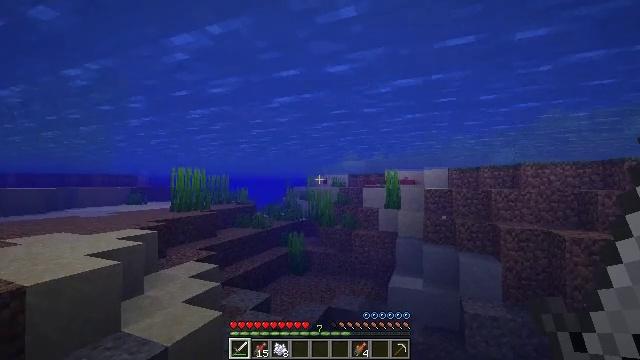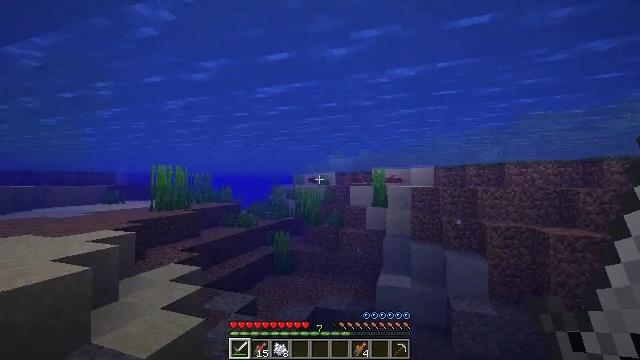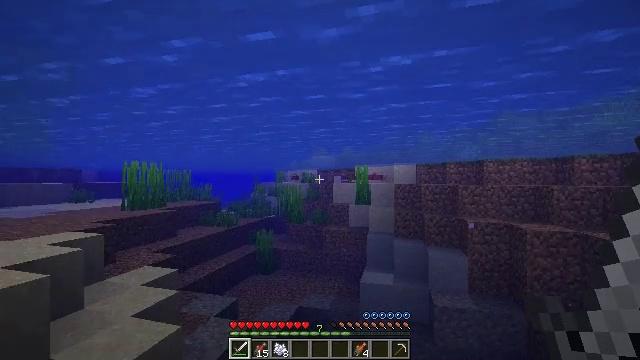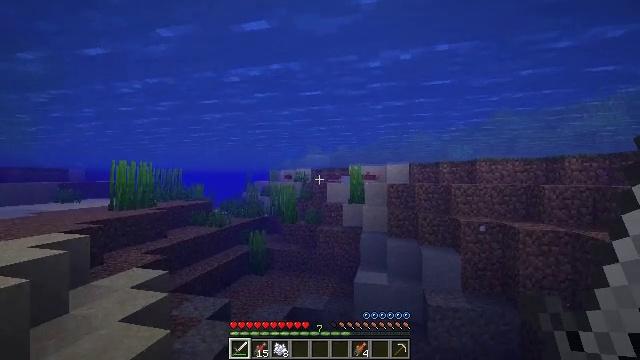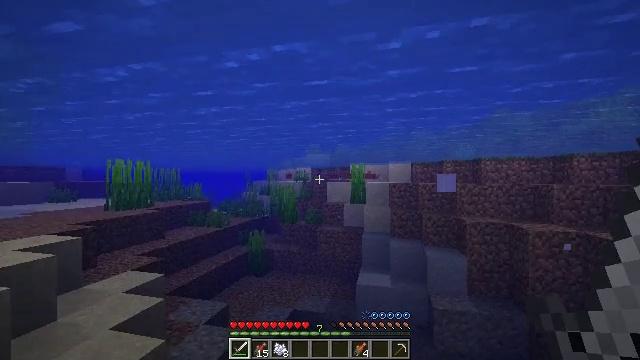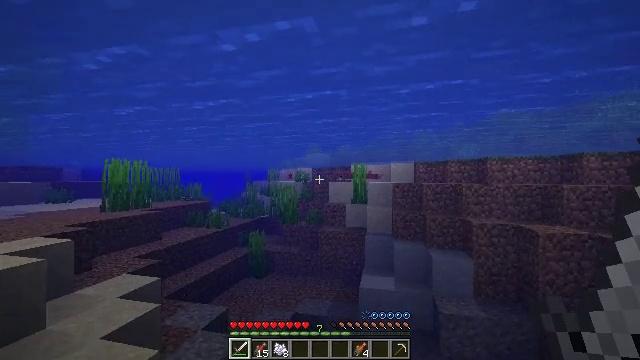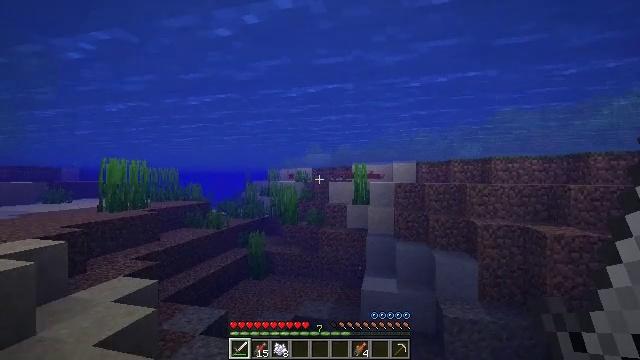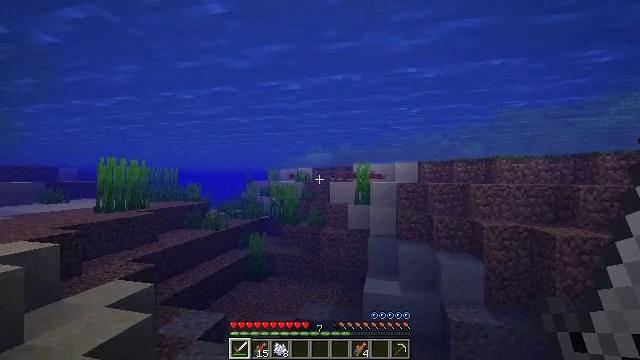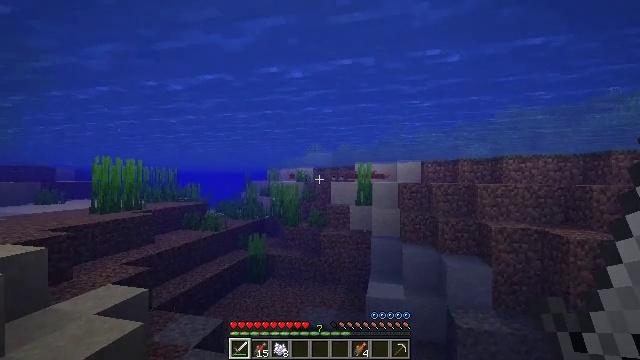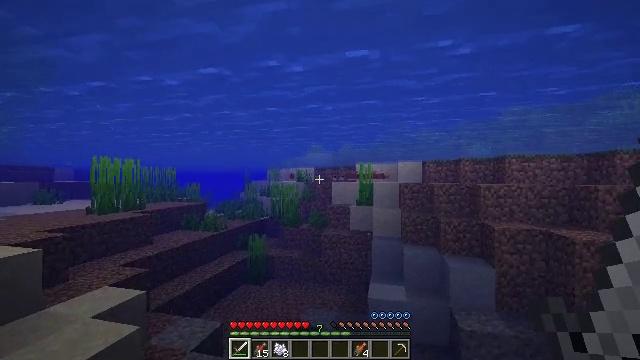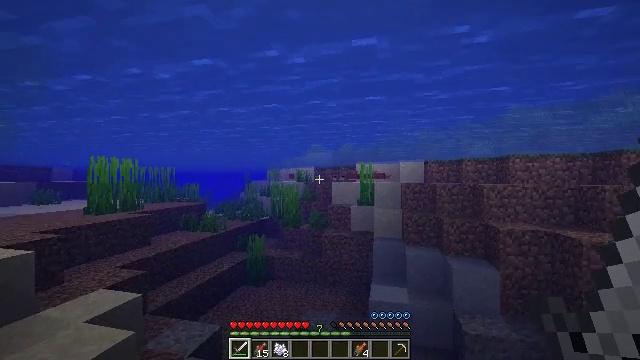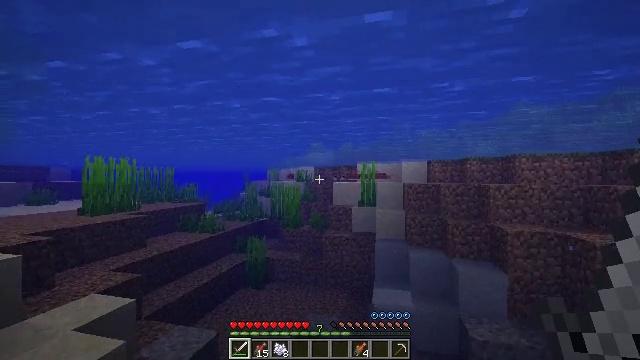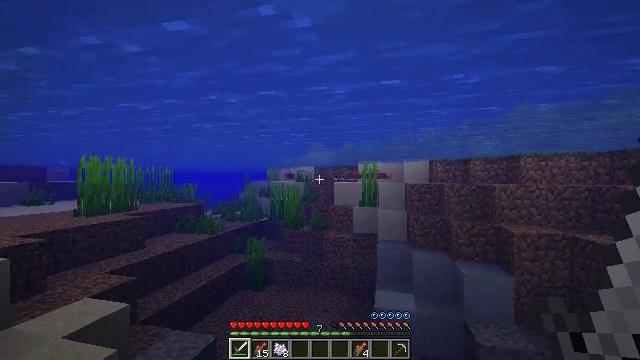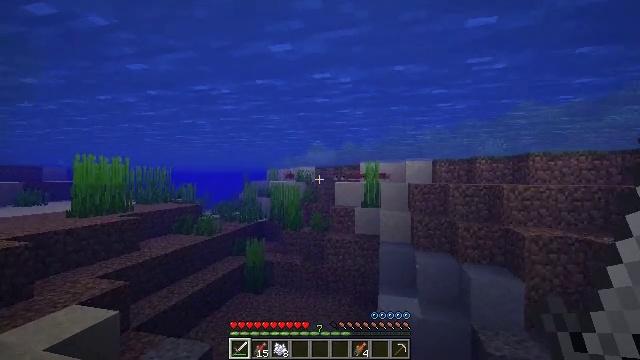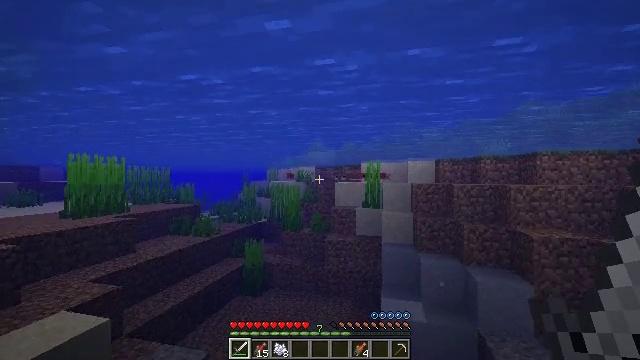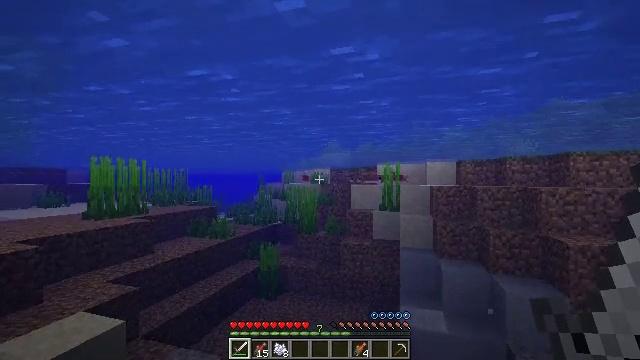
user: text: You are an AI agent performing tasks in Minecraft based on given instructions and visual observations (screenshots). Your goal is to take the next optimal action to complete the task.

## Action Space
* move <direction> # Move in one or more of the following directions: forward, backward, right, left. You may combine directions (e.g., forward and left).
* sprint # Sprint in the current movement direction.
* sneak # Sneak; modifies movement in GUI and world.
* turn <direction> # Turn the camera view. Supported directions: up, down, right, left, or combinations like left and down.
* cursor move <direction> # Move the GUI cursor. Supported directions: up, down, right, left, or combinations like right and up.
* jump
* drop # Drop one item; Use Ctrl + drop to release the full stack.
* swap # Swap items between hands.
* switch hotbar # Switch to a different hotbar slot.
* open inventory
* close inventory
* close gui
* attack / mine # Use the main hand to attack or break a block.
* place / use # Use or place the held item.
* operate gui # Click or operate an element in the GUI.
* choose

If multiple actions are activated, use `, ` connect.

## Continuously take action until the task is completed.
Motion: motion action
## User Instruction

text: Kill the salmon.
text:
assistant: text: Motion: move forward, turn right
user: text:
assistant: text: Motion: move forward, turn right
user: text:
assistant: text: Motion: move forward, turn right
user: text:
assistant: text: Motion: move forward
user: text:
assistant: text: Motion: move forward
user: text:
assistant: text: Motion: move forward
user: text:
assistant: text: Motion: move forward
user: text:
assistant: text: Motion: move forward
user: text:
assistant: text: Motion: move forward
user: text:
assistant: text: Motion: move forward
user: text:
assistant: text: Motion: move forward
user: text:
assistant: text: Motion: move forward
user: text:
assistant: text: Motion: move forward
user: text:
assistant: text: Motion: move forward
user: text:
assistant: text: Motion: move forward, turn left
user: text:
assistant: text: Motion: move forward and move right, turn left and up
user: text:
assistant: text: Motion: move forward and move right, turn left and up
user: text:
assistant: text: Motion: move forward and move right, turn left and up
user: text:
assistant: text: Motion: move forward and move right
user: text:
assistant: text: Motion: move forward and move right
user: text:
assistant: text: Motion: move forward and move right
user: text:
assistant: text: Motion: move forward and move right
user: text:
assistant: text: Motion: move forward and move right
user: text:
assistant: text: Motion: move forward and move right
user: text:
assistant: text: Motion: move forward and move right
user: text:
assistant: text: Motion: move forward and move right
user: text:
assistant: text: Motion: move forward and move right
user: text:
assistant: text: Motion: move forward and move right
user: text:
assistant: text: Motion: move forward and move right
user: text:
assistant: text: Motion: move forward and move right